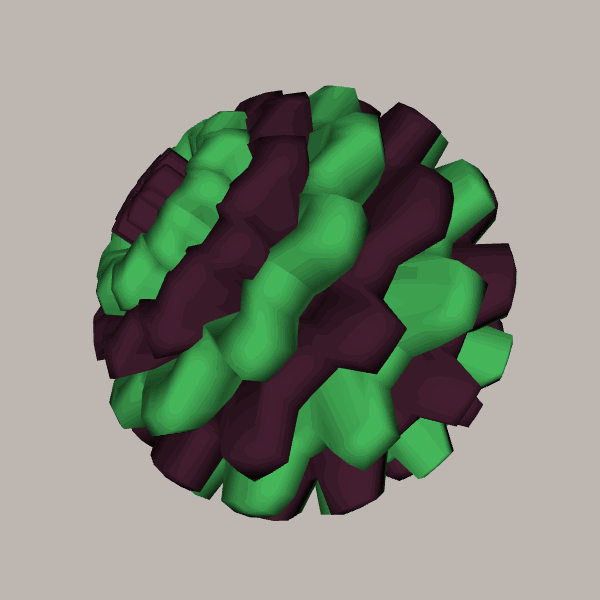
Background: light